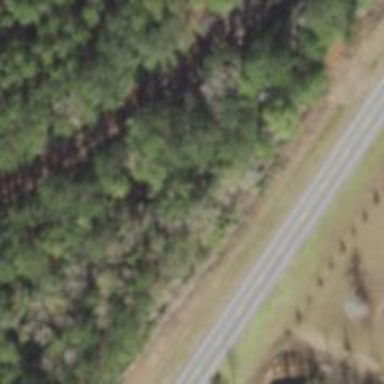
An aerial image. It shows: Abandoned road.